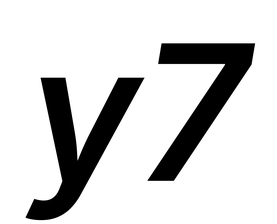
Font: Inter-Italic_SemiBold_Italic